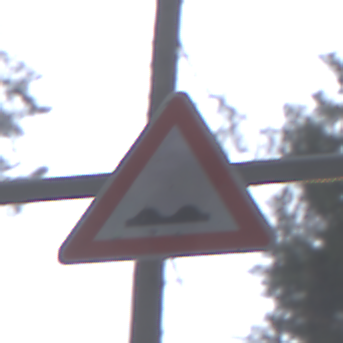
Verkehrszeichen: UnebeneFahrbahn
Umgebung: Outdoor, Nature
Tageszeit: Midday
Wetter: Overcast
Licht: Natural
Jahreszeit: NotSpecified
Kontrast: LowContrast